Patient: sex M, age 47
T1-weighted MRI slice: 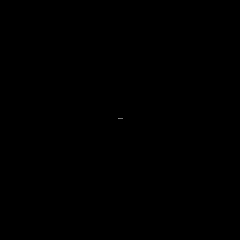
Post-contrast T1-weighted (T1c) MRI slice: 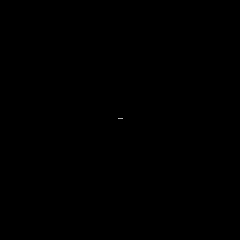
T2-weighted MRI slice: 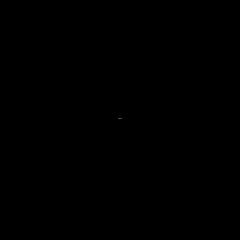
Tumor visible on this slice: no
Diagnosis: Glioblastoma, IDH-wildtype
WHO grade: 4